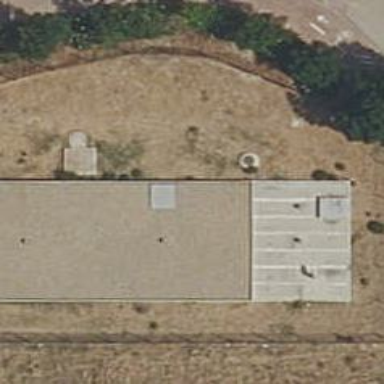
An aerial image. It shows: Storage tank building.